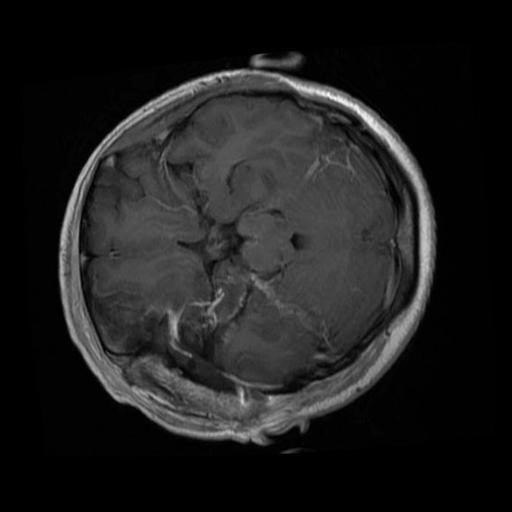
Label: brain_glioma